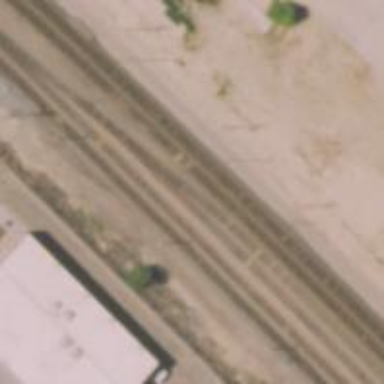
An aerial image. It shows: Railway siding for service.